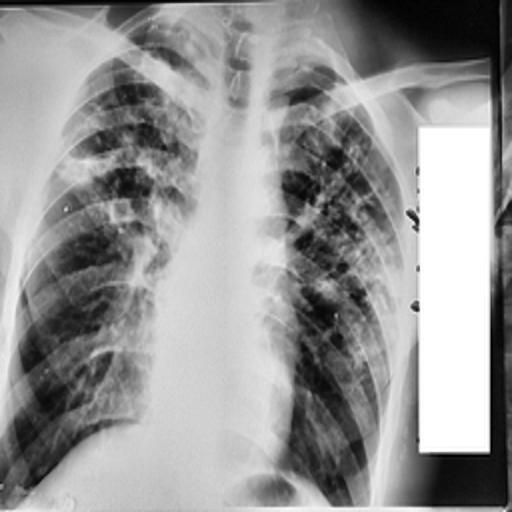
Finding: TUBERCULOSIS